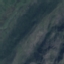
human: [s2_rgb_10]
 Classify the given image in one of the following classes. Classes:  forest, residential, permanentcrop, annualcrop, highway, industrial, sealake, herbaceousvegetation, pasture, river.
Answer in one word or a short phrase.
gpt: HerbaceousVegetation